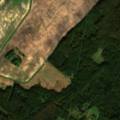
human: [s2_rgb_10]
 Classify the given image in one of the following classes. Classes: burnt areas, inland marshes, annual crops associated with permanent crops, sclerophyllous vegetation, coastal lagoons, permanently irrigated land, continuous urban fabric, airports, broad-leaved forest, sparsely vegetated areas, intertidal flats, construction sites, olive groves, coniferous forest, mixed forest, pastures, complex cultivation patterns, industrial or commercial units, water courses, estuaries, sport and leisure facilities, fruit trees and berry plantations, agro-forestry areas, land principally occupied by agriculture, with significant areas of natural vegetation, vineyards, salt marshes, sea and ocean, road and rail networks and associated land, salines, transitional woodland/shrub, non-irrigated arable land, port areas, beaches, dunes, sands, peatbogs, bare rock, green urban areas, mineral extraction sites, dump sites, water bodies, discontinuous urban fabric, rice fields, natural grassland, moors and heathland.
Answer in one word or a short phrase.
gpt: non-irrigated arable land, broad-leaved forest, mixed forest